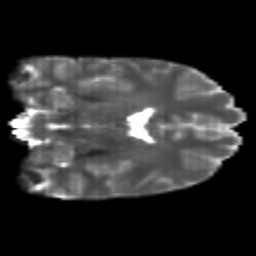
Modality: T2w
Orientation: coronal
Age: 20
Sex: male
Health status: healthy
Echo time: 0.074 s